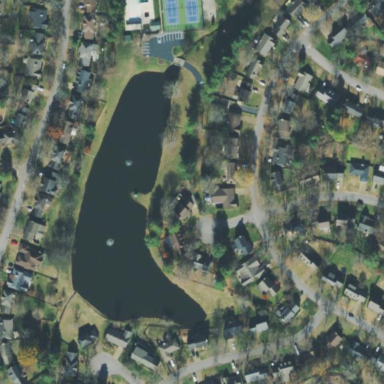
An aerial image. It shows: Serene pond surrounded by nature.